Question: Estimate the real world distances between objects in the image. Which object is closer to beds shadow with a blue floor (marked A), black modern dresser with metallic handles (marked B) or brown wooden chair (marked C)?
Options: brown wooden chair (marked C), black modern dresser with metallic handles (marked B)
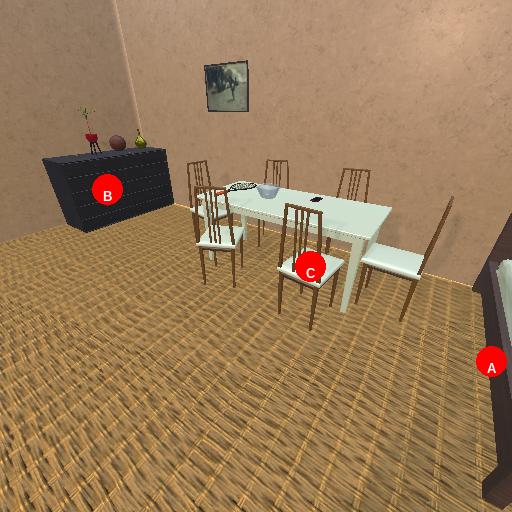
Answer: brown wooden chair (marked C)